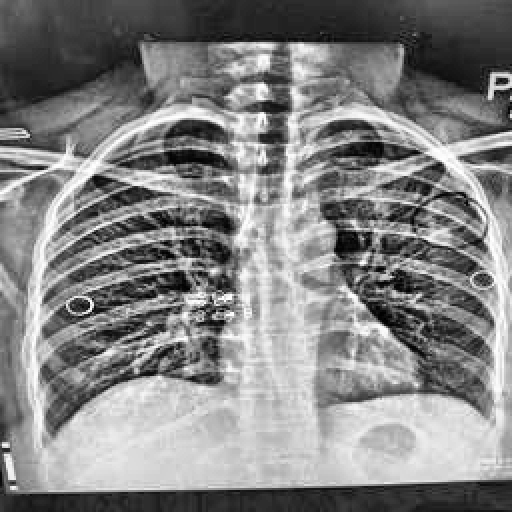
Finding: TUBERCULOSIS